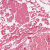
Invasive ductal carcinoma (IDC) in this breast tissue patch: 0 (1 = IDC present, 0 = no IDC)